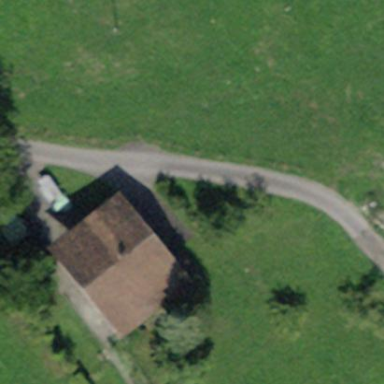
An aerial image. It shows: Simple and straightforward house.